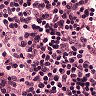
Metastatic tissue present: no